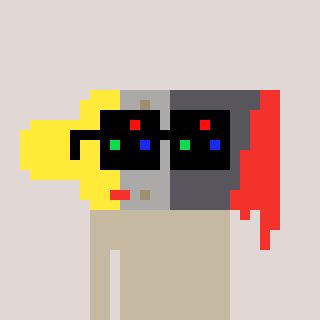
a pixel art character with square black sunglasses, a paintbrush-shaped head and a bege-colored body on a warm background